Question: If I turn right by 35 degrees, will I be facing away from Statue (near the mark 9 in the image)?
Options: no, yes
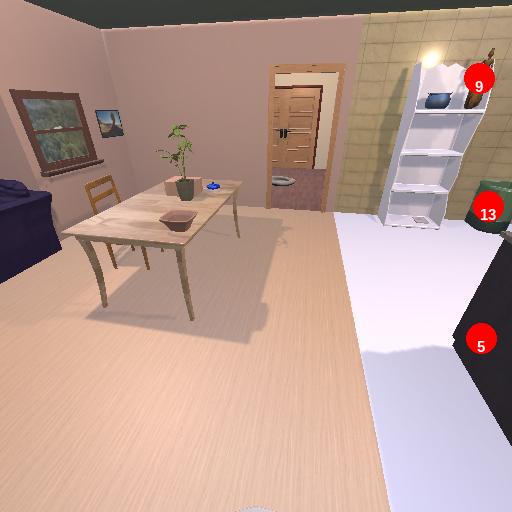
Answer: no